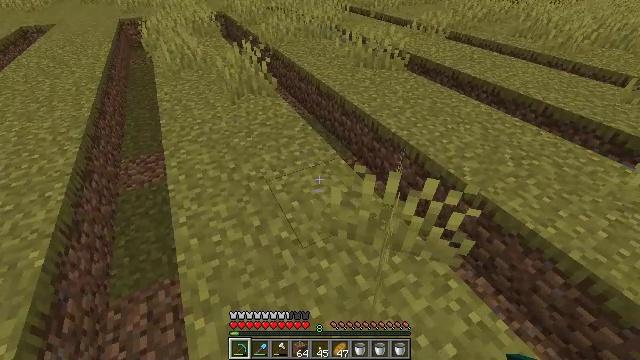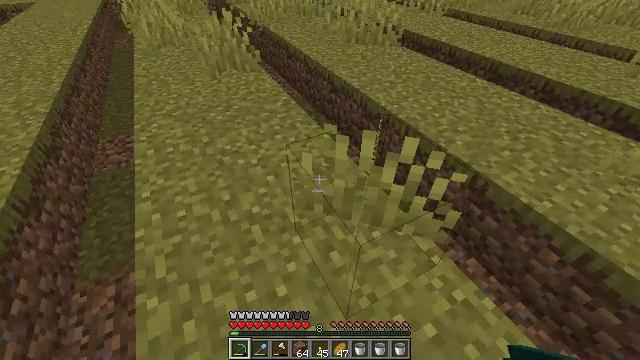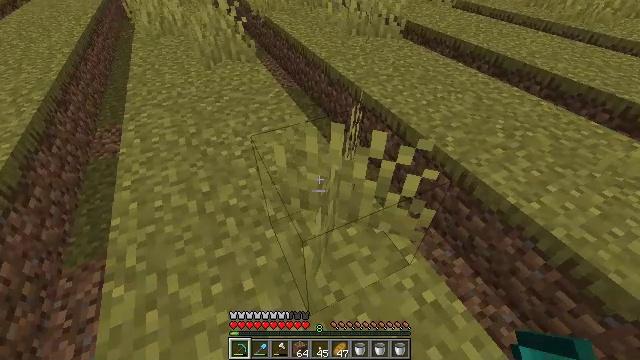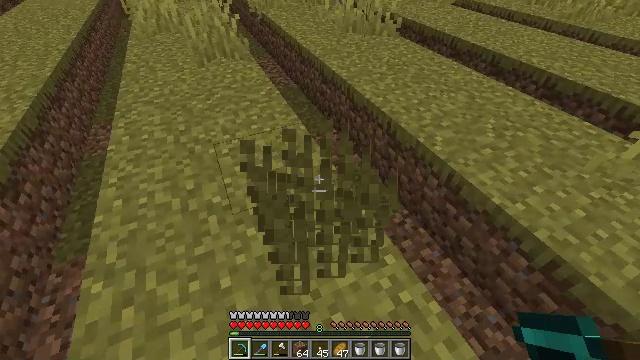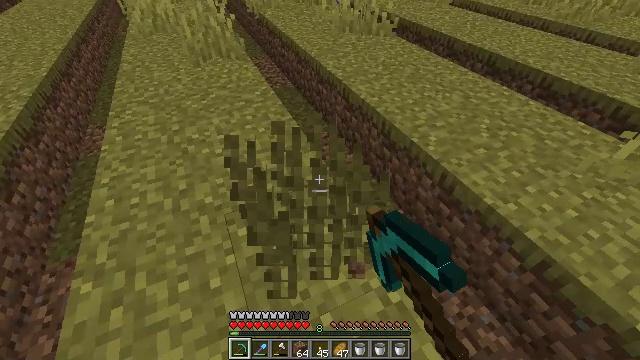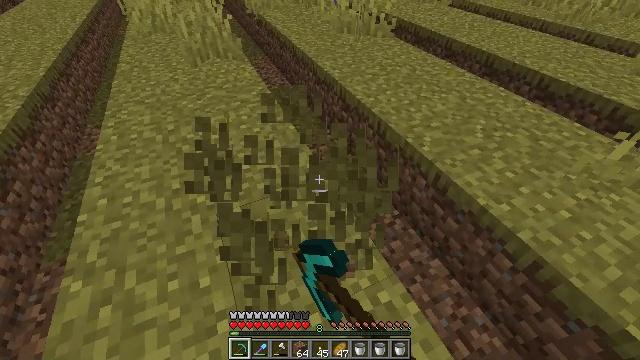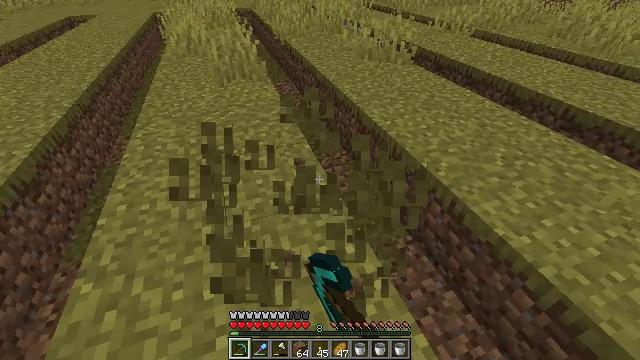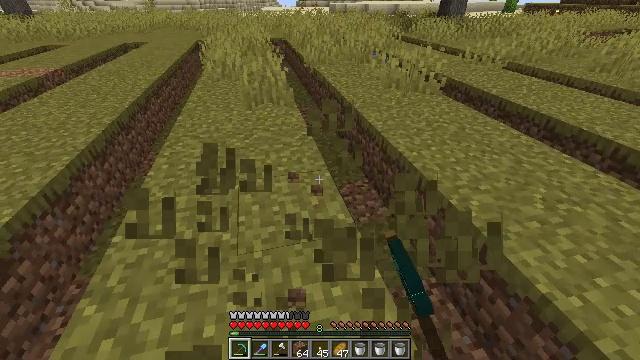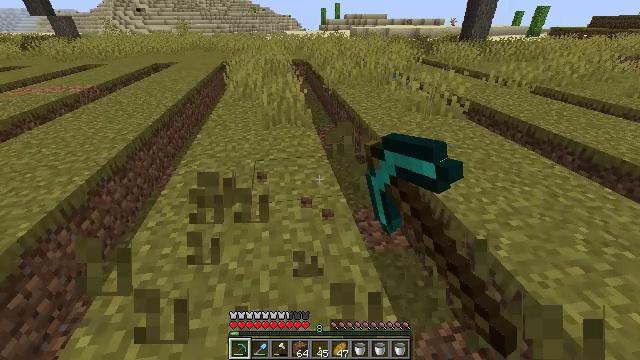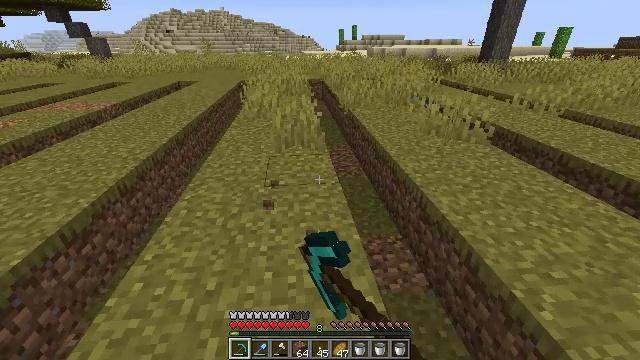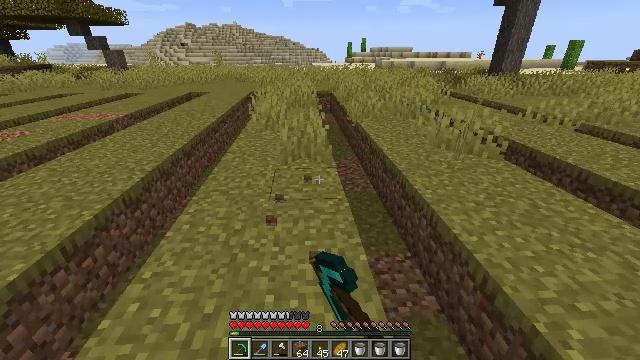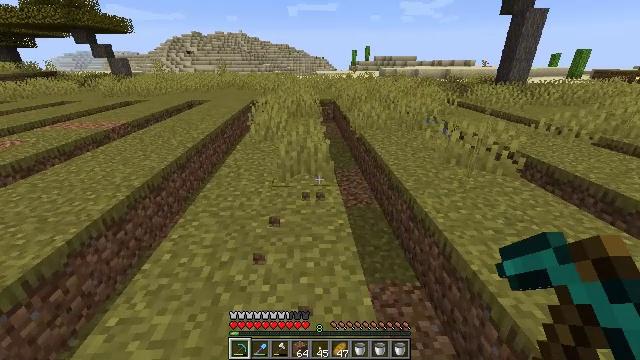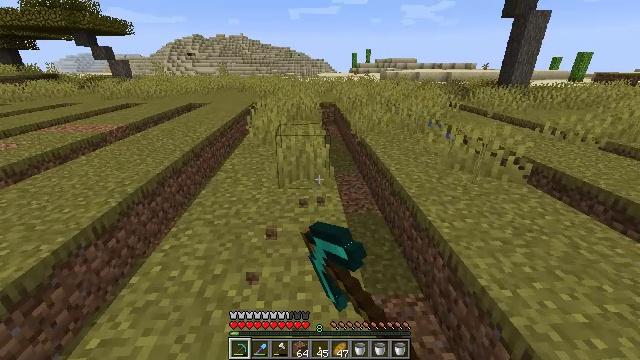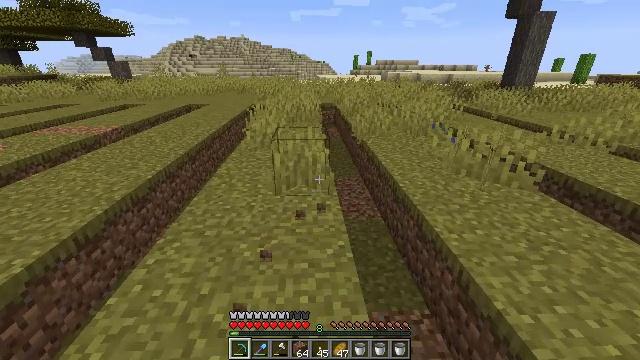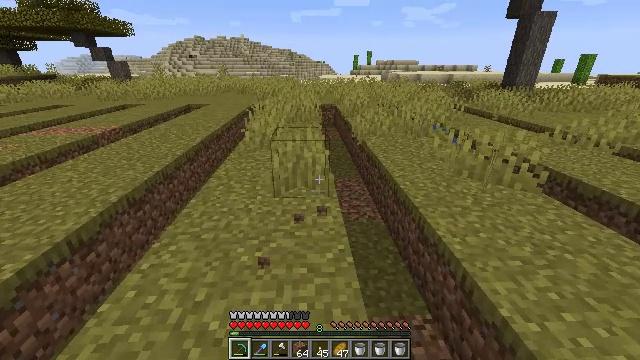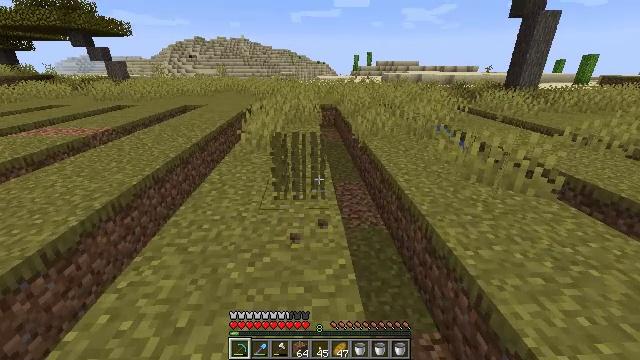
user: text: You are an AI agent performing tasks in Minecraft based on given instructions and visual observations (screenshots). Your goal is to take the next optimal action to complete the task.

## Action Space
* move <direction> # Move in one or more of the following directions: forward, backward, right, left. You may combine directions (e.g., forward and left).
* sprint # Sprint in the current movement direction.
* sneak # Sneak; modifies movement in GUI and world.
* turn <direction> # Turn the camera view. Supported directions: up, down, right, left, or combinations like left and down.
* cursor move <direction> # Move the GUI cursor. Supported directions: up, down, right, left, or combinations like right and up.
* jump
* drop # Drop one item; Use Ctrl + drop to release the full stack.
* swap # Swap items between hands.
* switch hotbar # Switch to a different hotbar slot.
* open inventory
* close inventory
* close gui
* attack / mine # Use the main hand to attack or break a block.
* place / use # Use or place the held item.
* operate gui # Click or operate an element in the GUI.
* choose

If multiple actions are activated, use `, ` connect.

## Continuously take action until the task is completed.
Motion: motion action
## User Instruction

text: Mine the grass in the plains.
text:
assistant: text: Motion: move right, turn down
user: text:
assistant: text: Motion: move right, turn left and down
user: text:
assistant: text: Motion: attack / mine
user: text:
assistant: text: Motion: attack / mine
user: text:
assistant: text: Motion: attack / mine
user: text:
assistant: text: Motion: move forward, turn left and up, attack / mine
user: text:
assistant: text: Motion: move forward, turn left and up, attack / mine
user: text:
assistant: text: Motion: move forward, turn left and up, attack / mine
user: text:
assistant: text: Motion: move forward, turn left and up, attack / mine
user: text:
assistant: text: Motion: move forward, turn left and up, attack / mine
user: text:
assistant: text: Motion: move forward, turn up, attack / mine
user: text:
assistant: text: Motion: move forward
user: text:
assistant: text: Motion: move forward
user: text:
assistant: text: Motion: move forward
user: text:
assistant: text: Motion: move forward, attack / mine
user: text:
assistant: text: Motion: move forward, attack / mine
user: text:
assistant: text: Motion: move forward, turn left, attack / mine
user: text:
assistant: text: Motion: move forward, turn left, attack / mine
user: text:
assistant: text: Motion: move forward, turn left, attack / mine
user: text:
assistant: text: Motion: move forward, turn left, attack / mine
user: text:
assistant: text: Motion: move forward, turn left, attack / mine
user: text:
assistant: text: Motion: move forward and move left, attack / mine
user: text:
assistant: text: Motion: move forward and move left, attack / mine
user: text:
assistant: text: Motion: move forward and move left, attack / mine
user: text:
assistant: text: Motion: move forward, attack / mine
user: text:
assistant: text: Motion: move forward, turn up, attack / mine
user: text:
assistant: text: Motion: move forward, attack / mine
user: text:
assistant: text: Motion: move forward, turn right and up, attack / mine
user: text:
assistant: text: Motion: move forward, turn right and up, attack / mine
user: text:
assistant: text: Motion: move forward, turn right, attack / mine